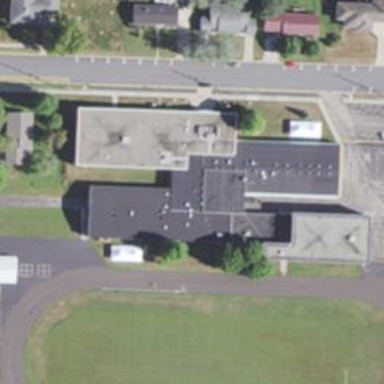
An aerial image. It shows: Elementary School.